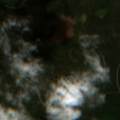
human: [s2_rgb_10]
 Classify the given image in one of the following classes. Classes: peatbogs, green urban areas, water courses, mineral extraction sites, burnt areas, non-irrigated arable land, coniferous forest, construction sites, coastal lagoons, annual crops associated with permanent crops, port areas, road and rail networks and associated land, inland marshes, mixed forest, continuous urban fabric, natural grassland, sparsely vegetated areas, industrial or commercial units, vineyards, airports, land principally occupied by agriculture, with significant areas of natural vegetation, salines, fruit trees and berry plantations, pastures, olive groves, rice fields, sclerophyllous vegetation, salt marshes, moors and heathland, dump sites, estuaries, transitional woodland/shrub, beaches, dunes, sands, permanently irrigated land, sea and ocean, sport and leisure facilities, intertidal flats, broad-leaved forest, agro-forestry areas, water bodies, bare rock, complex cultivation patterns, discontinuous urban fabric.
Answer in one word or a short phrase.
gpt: coniferous forest, transitional woodland/shrub, water bodies